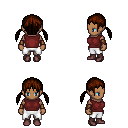
a pixel art fantasy rpg character, female body template, human, dark skin, maroon sleeveless shirt, white pants, brown twin-tailed hairstyle, leather bracers, maroon shoes, four views (front, back, left, right), 2x2 character sprite sheet, small pixel art, hard edges, no anti-aliasing